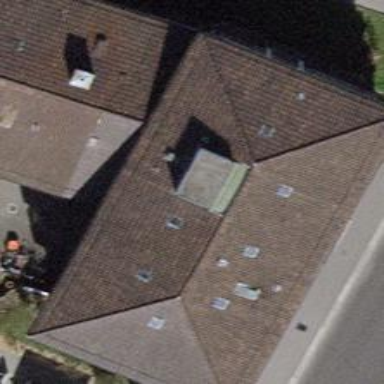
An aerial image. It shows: Apartment building with hipped roof.